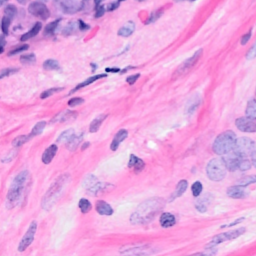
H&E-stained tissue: Breast